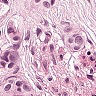
Metastatic tissue present: yes